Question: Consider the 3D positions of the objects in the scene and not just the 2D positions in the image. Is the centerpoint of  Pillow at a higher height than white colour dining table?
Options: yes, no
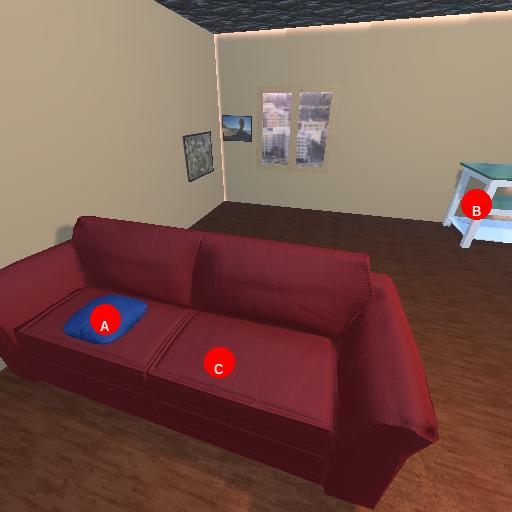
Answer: yes